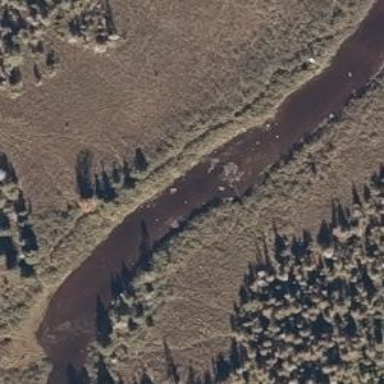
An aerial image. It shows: Rapids in the waterway.